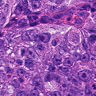
Metastatic tissue present: yes